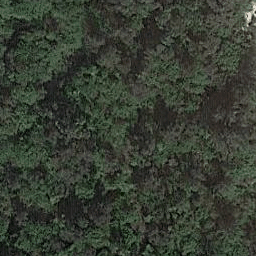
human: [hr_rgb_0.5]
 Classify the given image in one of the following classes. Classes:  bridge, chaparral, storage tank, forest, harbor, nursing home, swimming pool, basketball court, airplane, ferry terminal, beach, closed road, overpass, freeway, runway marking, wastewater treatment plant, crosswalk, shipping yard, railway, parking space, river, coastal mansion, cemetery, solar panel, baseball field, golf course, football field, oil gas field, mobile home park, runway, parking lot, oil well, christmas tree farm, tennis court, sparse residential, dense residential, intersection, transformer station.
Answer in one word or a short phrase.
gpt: forest